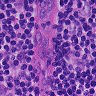
Metastatic tissue present: no